Field crop: maize
Growth stage: 2
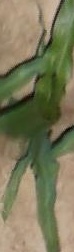
Species: maize